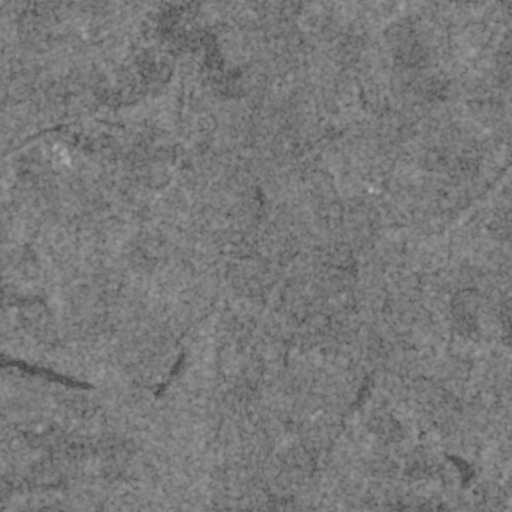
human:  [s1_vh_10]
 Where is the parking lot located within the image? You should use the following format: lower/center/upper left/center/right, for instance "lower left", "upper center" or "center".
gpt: The parking lot is located in the upper left of the image.
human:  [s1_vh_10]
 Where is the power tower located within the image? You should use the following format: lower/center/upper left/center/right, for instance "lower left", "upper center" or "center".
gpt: The power tower is located in the right of the image.
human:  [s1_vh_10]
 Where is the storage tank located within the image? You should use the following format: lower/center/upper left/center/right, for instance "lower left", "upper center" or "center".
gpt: The storage tank is located in the upper left of the image.
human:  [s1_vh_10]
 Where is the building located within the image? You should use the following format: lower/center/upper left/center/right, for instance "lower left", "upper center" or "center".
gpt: There is no building in the image.

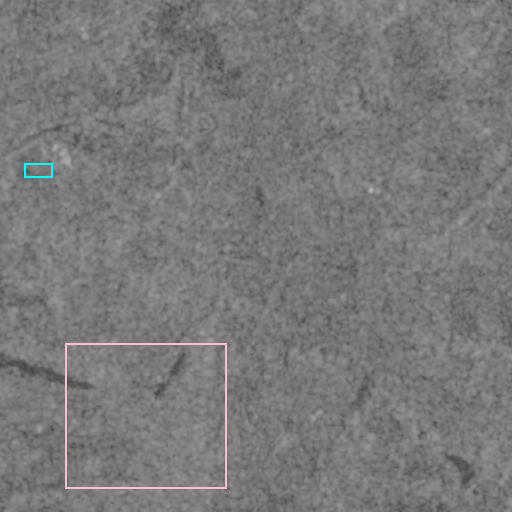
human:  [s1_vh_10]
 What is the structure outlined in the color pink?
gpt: The structure outlined in pink is a crop field.
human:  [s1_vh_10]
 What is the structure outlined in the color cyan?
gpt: The structure outlined in cyan is a parking lot.
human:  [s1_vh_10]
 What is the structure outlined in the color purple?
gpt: There is no purple outline.